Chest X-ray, AP view. Patient: 21 years old, sex F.
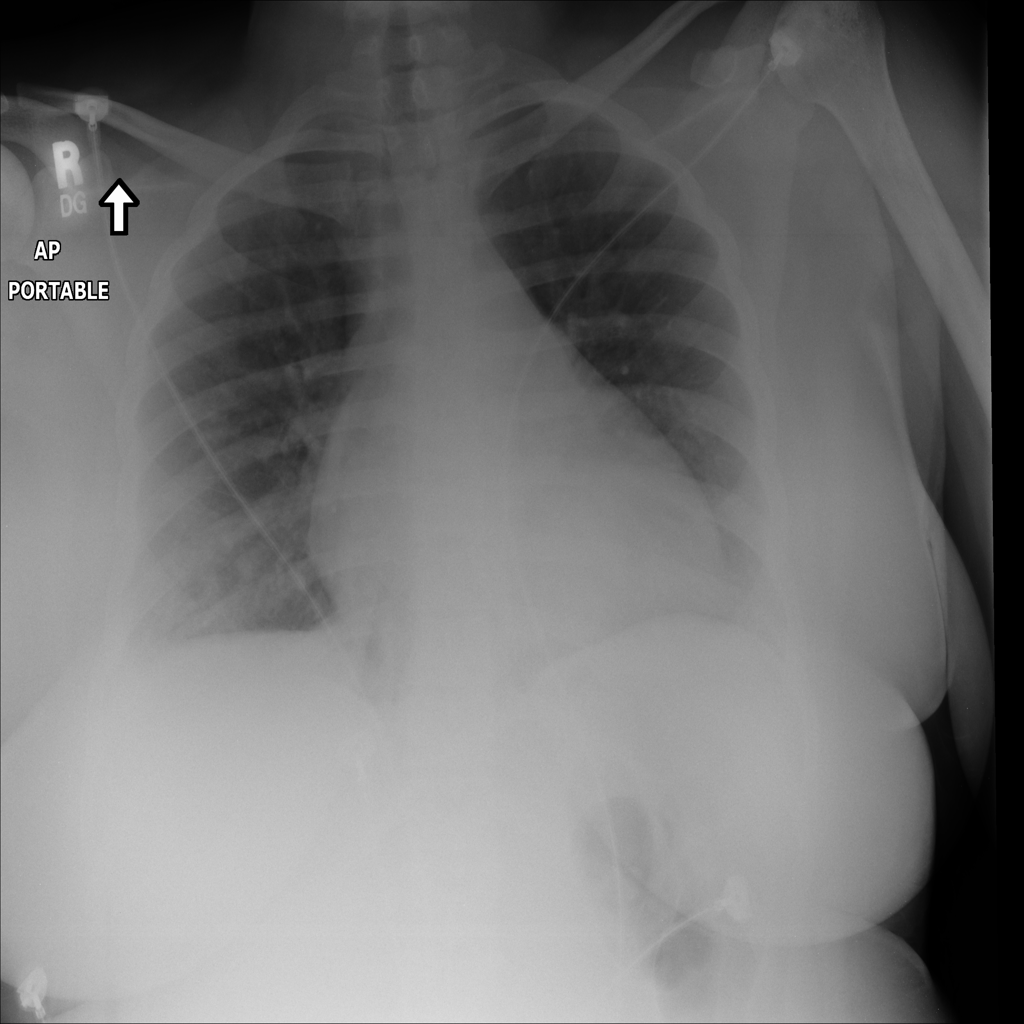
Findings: No Finding